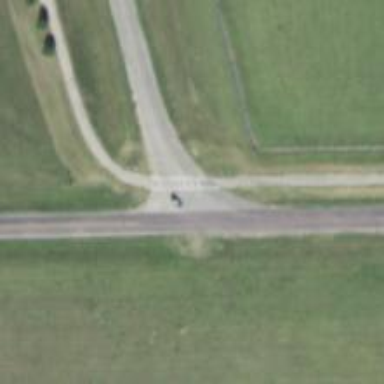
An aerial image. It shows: Uncontrolled road crossing.